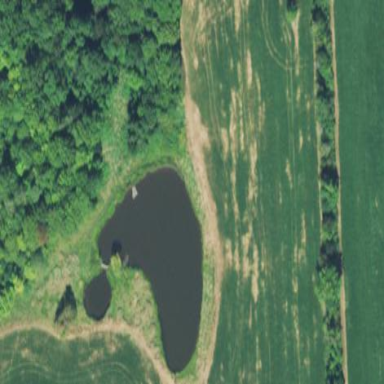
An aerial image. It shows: Peaceful pond surrounded by nature.